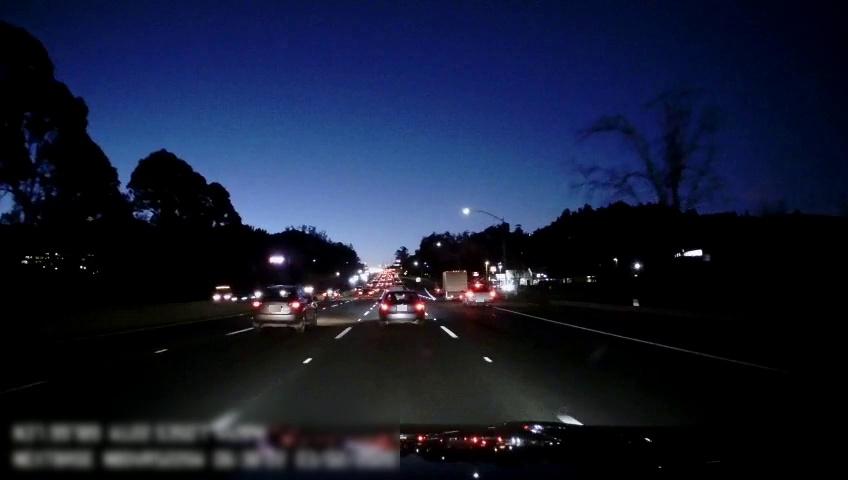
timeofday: Night
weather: Other
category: Drivable Space
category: Vehicles | Truck
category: Vehicles | Truck
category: Vehicles | SUV
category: Vehicles | SUV
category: Vehicles | Car
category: Vehicles | Car
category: Vehicles | Car
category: Vehicles | Bus
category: Vehicles | SUV
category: Lanes | Alternate Lane
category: Lanes | Alternate Lane
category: Lanes | Current Lane
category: Lanes | Current Lane
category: Lanes | Alternate Lane
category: Lanes | Alternate Lane
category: Lanes | Alternate Lane